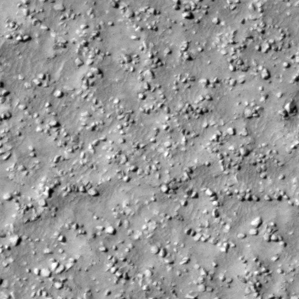
Label: non_frost